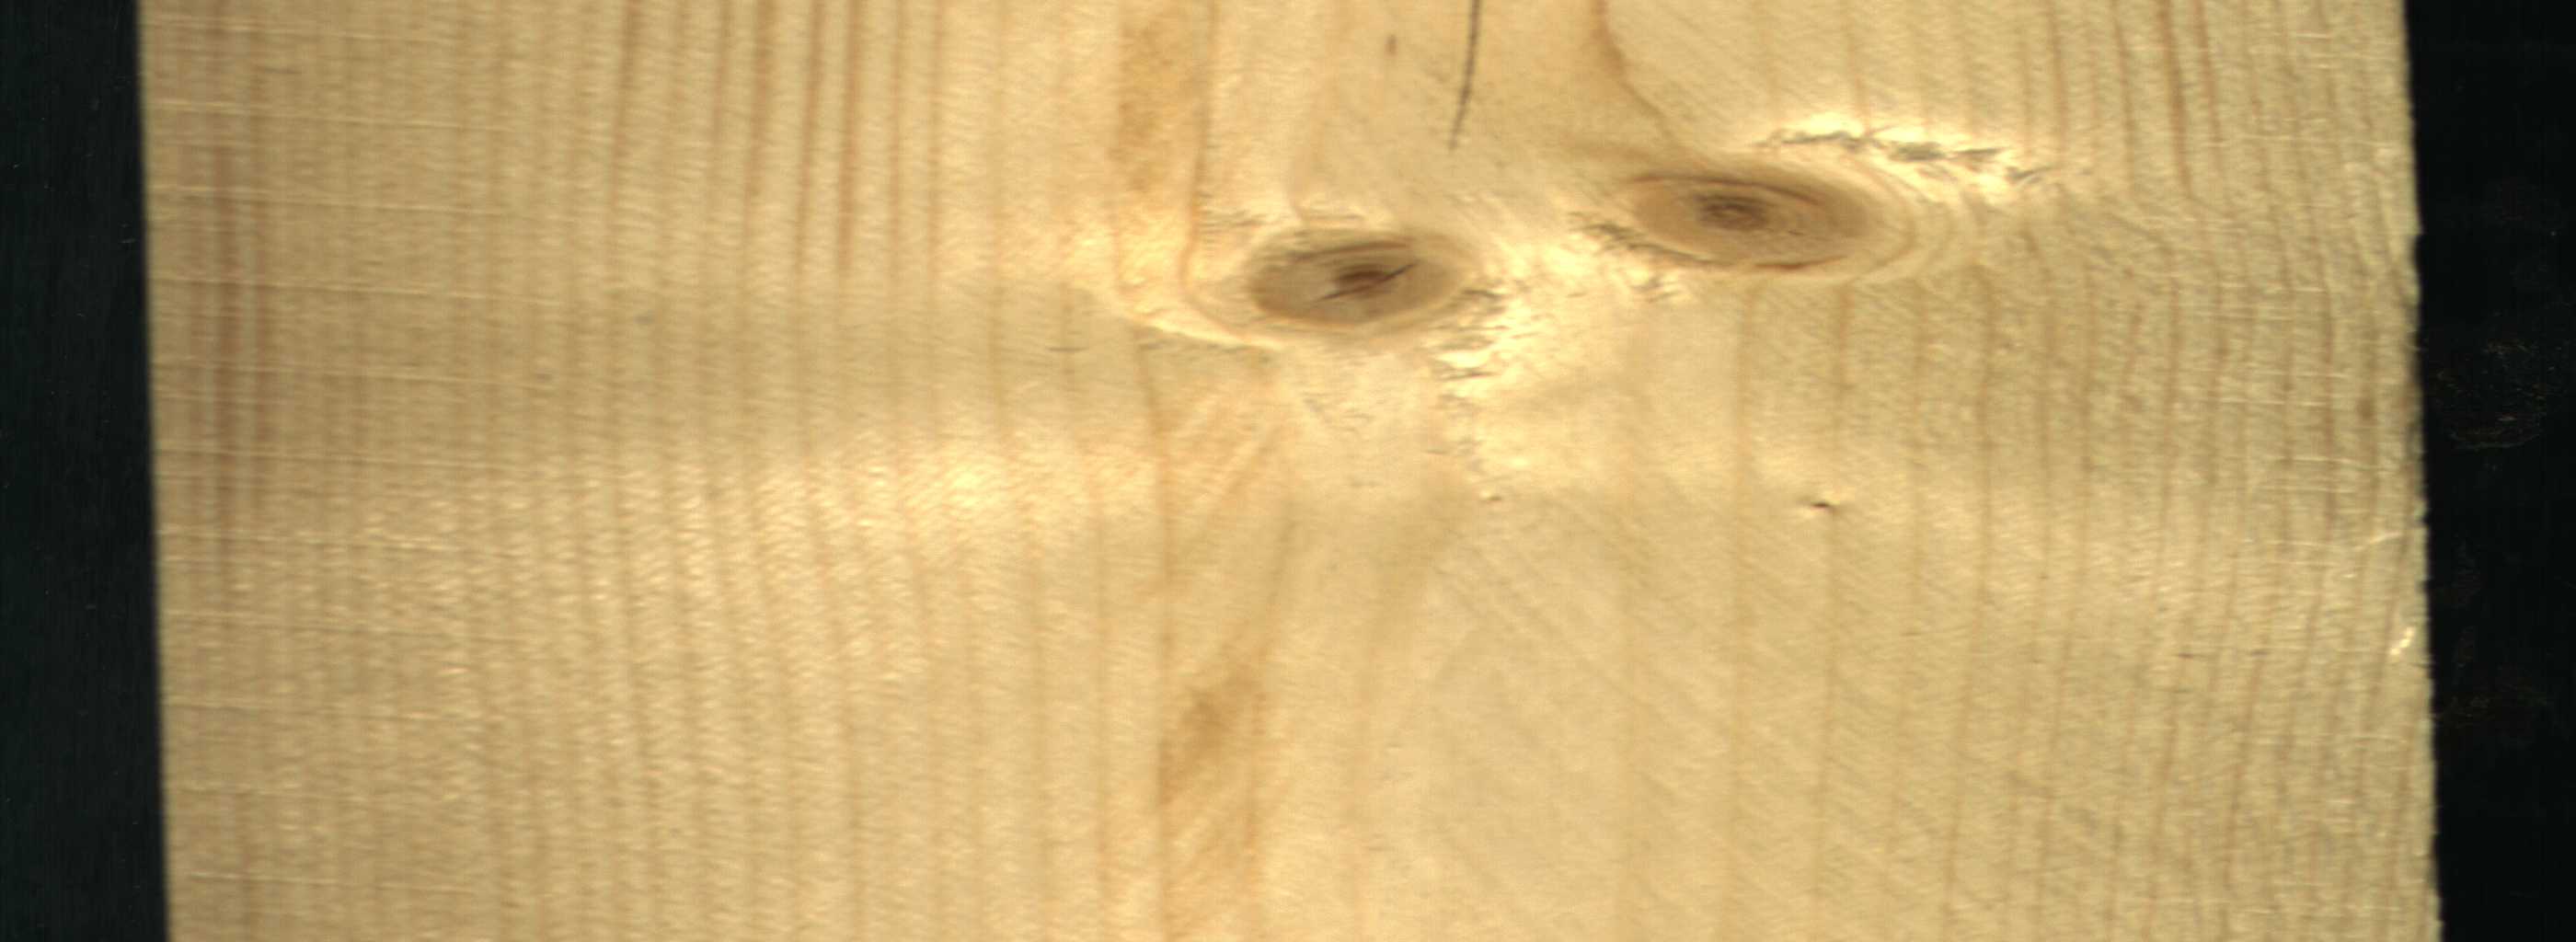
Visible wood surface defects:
Crack
knot_with_crack
Live_Knot